Question: Fiddle - <URL>

I'm working on a basic website designer for my tablet. It works by mirroring the html and css to a textarea for easy preview and saving.
To add an element all the user needs to do to is type it out in the textbox and if it has a class they can add that as well. Which will append as either '<header></header>' without a class or '<header class="head"></header>' with a class.
The body is not to be removed, but whatever else the user adds can. So if I click or touch the input with the value header and click remove. I don't want to remove all headers just the one that's appended first into the body as seen in the screenshot.
I'm not sure how to go about this, hence why I'm asking, "How can this be accomplished?".
Any help is greatly appreciated.
I'm getting ready to head to work so won't be able to review this post until 5pm tonight. I made a simple fiddle that kind of shows what I'm trying to do.
Here's that code:
'''
var counter = 2;
$(".add-html-class").click(function () {
$(".html-elms").append('<input type="text" id="text' + counter + '" value="<'+ $(".html-elm").val() +' class="'+ $(".html-elm-class").val() +'">" disabled="true">');
counter++;
})
$(".del-html-class").click(function () {
if (counter == 2) {
alert("No more textbox to remove");
return false;
}
counter--;
$(".html-elms #text" + counter).remove();
});
'''
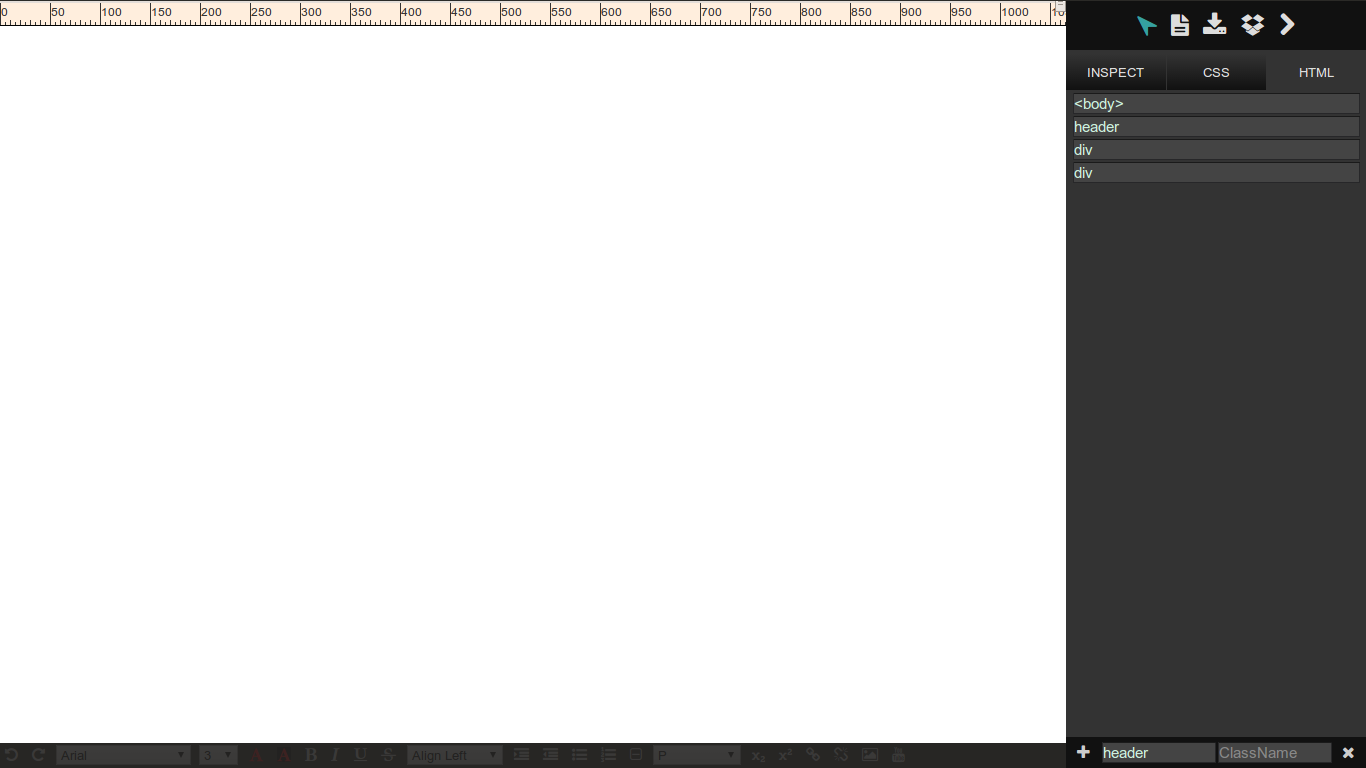
Answer: <URL>
But One thing which is i am not clear from your question that if you wanted to remove element which is added first you have to search it then remove it. Put all in array then put it in for loop then remove it. This is optional if u want it do. Otherwise look fiddle which is working fine adding textboxes and removing also.
'''
$(".add-html-class").click(function () {
$(".html-elms").append('<input type="text" id="text' + counter + '" value="'+ $(".html-elm").val() +'" class="'+ $(".html-elm-class").val() +'">');
counter++;
})
'''
And i like your project idea. very Nice. I think its HTML creator is what your making right?.